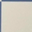
Piece: xx